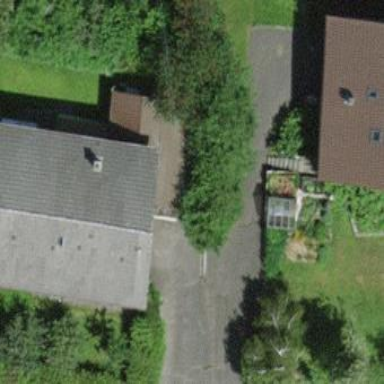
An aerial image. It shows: Simple house.